Current action and preconditions to check: path_clear

Your task: For each precondition in the list above, predict whether it will hold at this action.

Consider the current scene as observed from the mobile robot's camera, and analyze the predicted future states of all dynamic agents (e.g., people, animals, vehicles, or any moving entities) within the NEXT SECOND.

IMPORTANT: Only answer "very likely" if you are absolutely certain—based on strong, clear evidence—that a dynamic agent will violate the precondition in the predicted future state. Do NOT answer "very likely" for unlikely, ambiguous, or low-probability risks.

Ask yourself for each precondition: Is there a high probability, with clear and convincing evidence, that the predicted future states of any dynamic agent will interfere with the predicted future state of the currently executing action within the NEXT SECOND, causing that precondition to fail?

Assess the risk level based on these predictions. Use "likely" or "very likely" if motions create a clear risk of interference.

Use "neutral" or "improbable" if agents are nearby but their predicted paths are clearly diverging or non-conflicting.

Failure Risk Categories: "very improbable", "improbable", "neutral", "likely", "very likely"

Answer Format: Output ONLY the probability_of_failure value from these categories: "very improbable", "improbable", "neutral", "likely", "very likely"

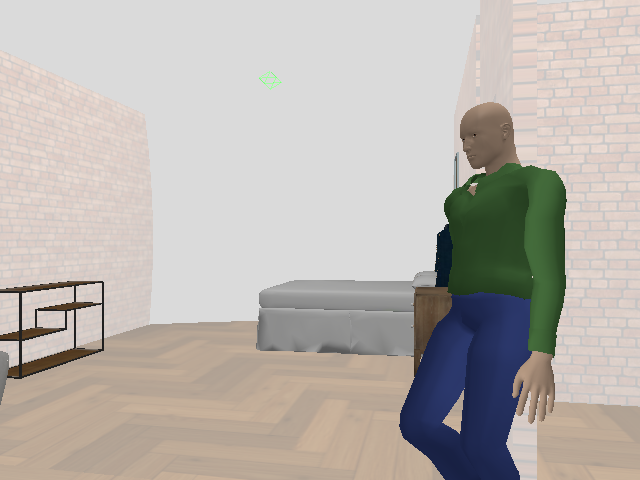

Answer: very likely